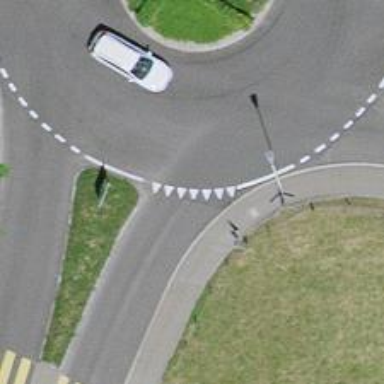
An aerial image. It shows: Road with "give way" sign.